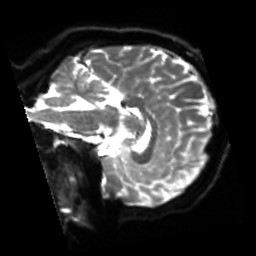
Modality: sbref
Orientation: sagittal
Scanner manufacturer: siemens
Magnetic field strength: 3 T
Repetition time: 4 s
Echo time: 0.0594 s